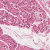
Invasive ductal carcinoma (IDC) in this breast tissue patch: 0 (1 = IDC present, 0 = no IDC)